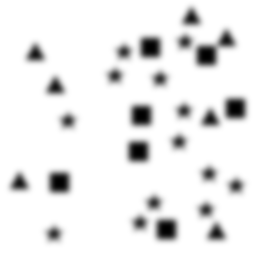
Squares: 7
Triangles: 7
Stars: 13
Total shapes: 27